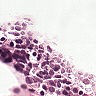
Metastatic tissue present: no